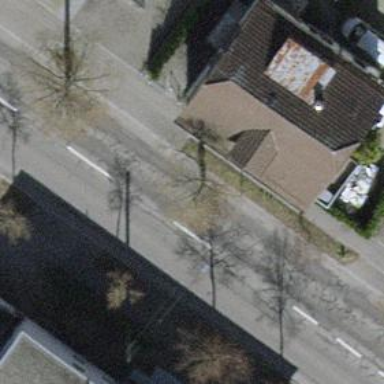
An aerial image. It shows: Urban area with trees.